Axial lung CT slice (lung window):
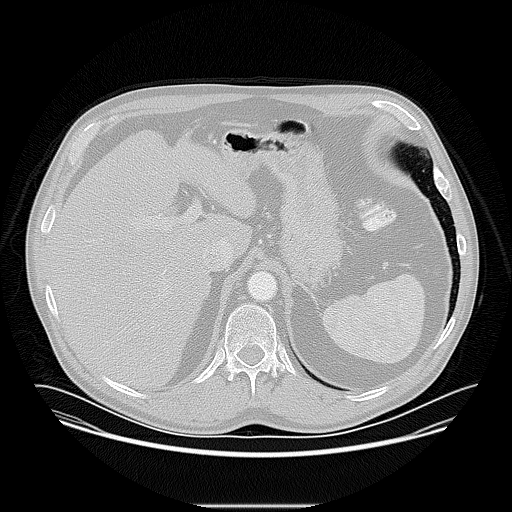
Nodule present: no